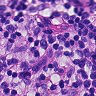
Metastatic tissue present: no